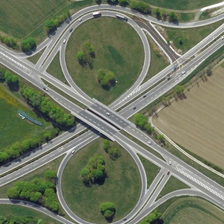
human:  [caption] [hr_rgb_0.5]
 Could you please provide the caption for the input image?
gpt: there are roads, grassland and trees .

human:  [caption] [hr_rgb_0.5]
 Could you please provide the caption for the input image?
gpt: they are gray roads, green trees and grassland and brown land .

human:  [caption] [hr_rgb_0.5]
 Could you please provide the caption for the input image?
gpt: they are gray roads, green trees and grassland and brown land .

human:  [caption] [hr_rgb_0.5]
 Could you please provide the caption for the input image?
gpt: there are roads, grassland and trees .

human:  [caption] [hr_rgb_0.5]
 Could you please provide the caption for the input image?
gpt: there are roads, grassland and trees .